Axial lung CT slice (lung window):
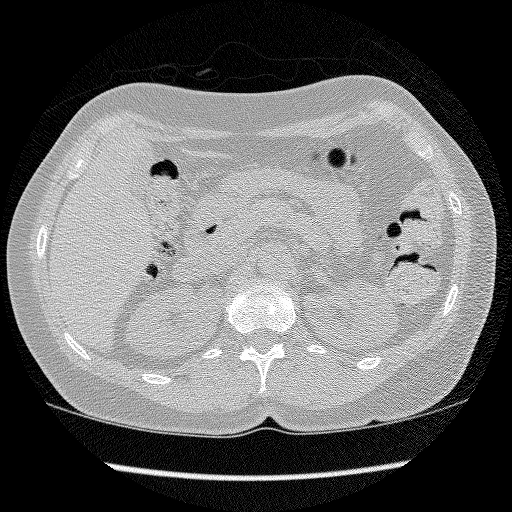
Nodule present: no